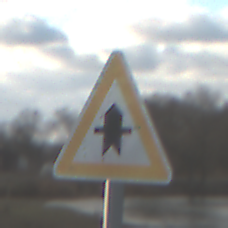
Verkehrszeichen: Vorfahrt
Umgebung: Outdoor, RoadRail
Tageszeit: SunriseSunset
Wetter: PartlyCloudy
Licht: Natural
Jahreszeit: NotSpecified
Kontrast: LowContrast